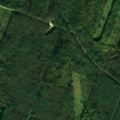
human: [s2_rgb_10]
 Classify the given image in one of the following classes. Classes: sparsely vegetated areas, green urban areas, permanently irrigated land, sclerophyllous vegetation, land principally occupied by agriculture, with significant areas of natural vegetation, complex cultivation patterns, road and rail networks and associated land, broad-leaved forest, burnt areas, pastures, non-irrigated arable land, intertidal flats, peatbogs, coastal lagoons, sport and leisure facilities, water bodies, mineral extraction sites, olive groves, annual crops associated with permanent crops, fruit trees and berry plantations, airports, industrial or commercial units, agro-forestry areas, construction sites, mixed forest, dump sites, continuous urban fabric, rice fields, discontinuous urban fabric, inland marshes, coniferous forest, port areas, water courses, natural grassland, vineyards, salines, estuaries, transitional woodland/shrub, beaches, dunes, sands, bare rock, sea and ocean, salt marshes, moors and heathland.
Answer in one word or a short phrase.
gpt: broad-leaved forest, mixed forest